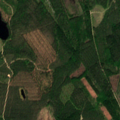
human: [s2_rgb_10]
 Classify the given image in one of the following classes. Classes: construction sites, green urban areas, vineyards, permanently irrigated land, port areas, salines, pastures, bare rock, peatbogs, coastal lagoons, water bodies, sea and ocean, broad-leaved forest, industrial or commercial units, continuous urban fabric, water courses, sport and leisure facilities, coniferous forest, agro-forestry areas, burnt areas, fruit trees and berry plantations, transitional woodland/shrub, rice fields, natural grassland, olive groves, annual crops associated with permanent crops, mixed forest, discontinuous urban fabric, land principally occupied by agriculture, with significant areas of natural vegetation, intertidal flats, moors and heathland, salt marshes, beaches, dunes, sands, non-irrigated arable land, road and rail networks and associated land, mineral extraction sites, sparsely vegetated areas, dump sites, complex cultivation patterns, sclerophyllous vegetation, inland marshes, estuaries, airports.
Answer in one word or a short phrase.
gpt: coniferous forest, water bodies